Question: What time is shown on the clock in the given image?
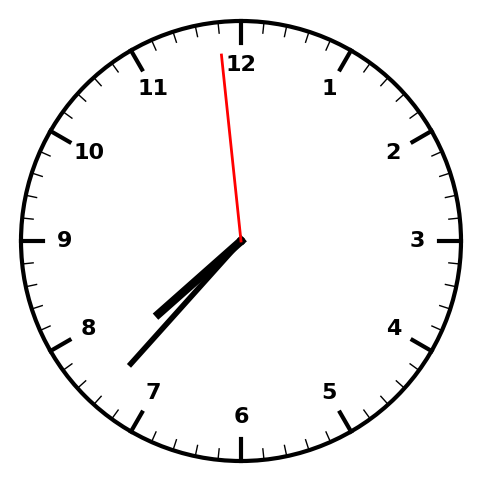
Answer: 07:36:59